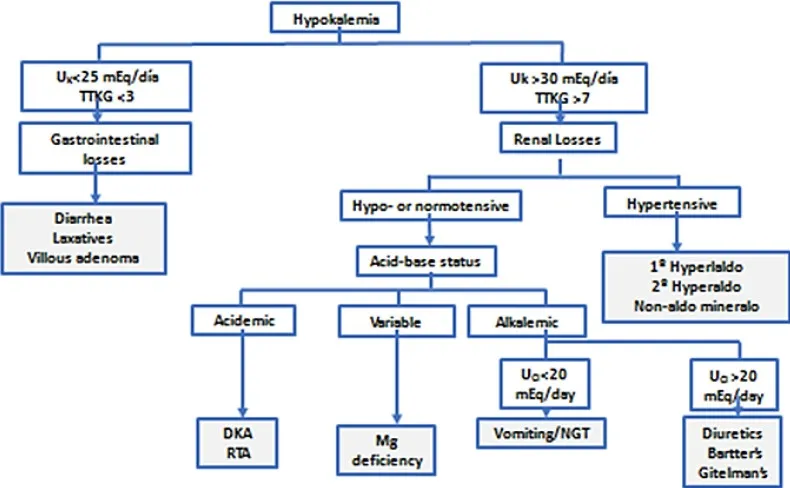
Approach to hypokalemia.
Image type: chart (chart)